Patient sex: M
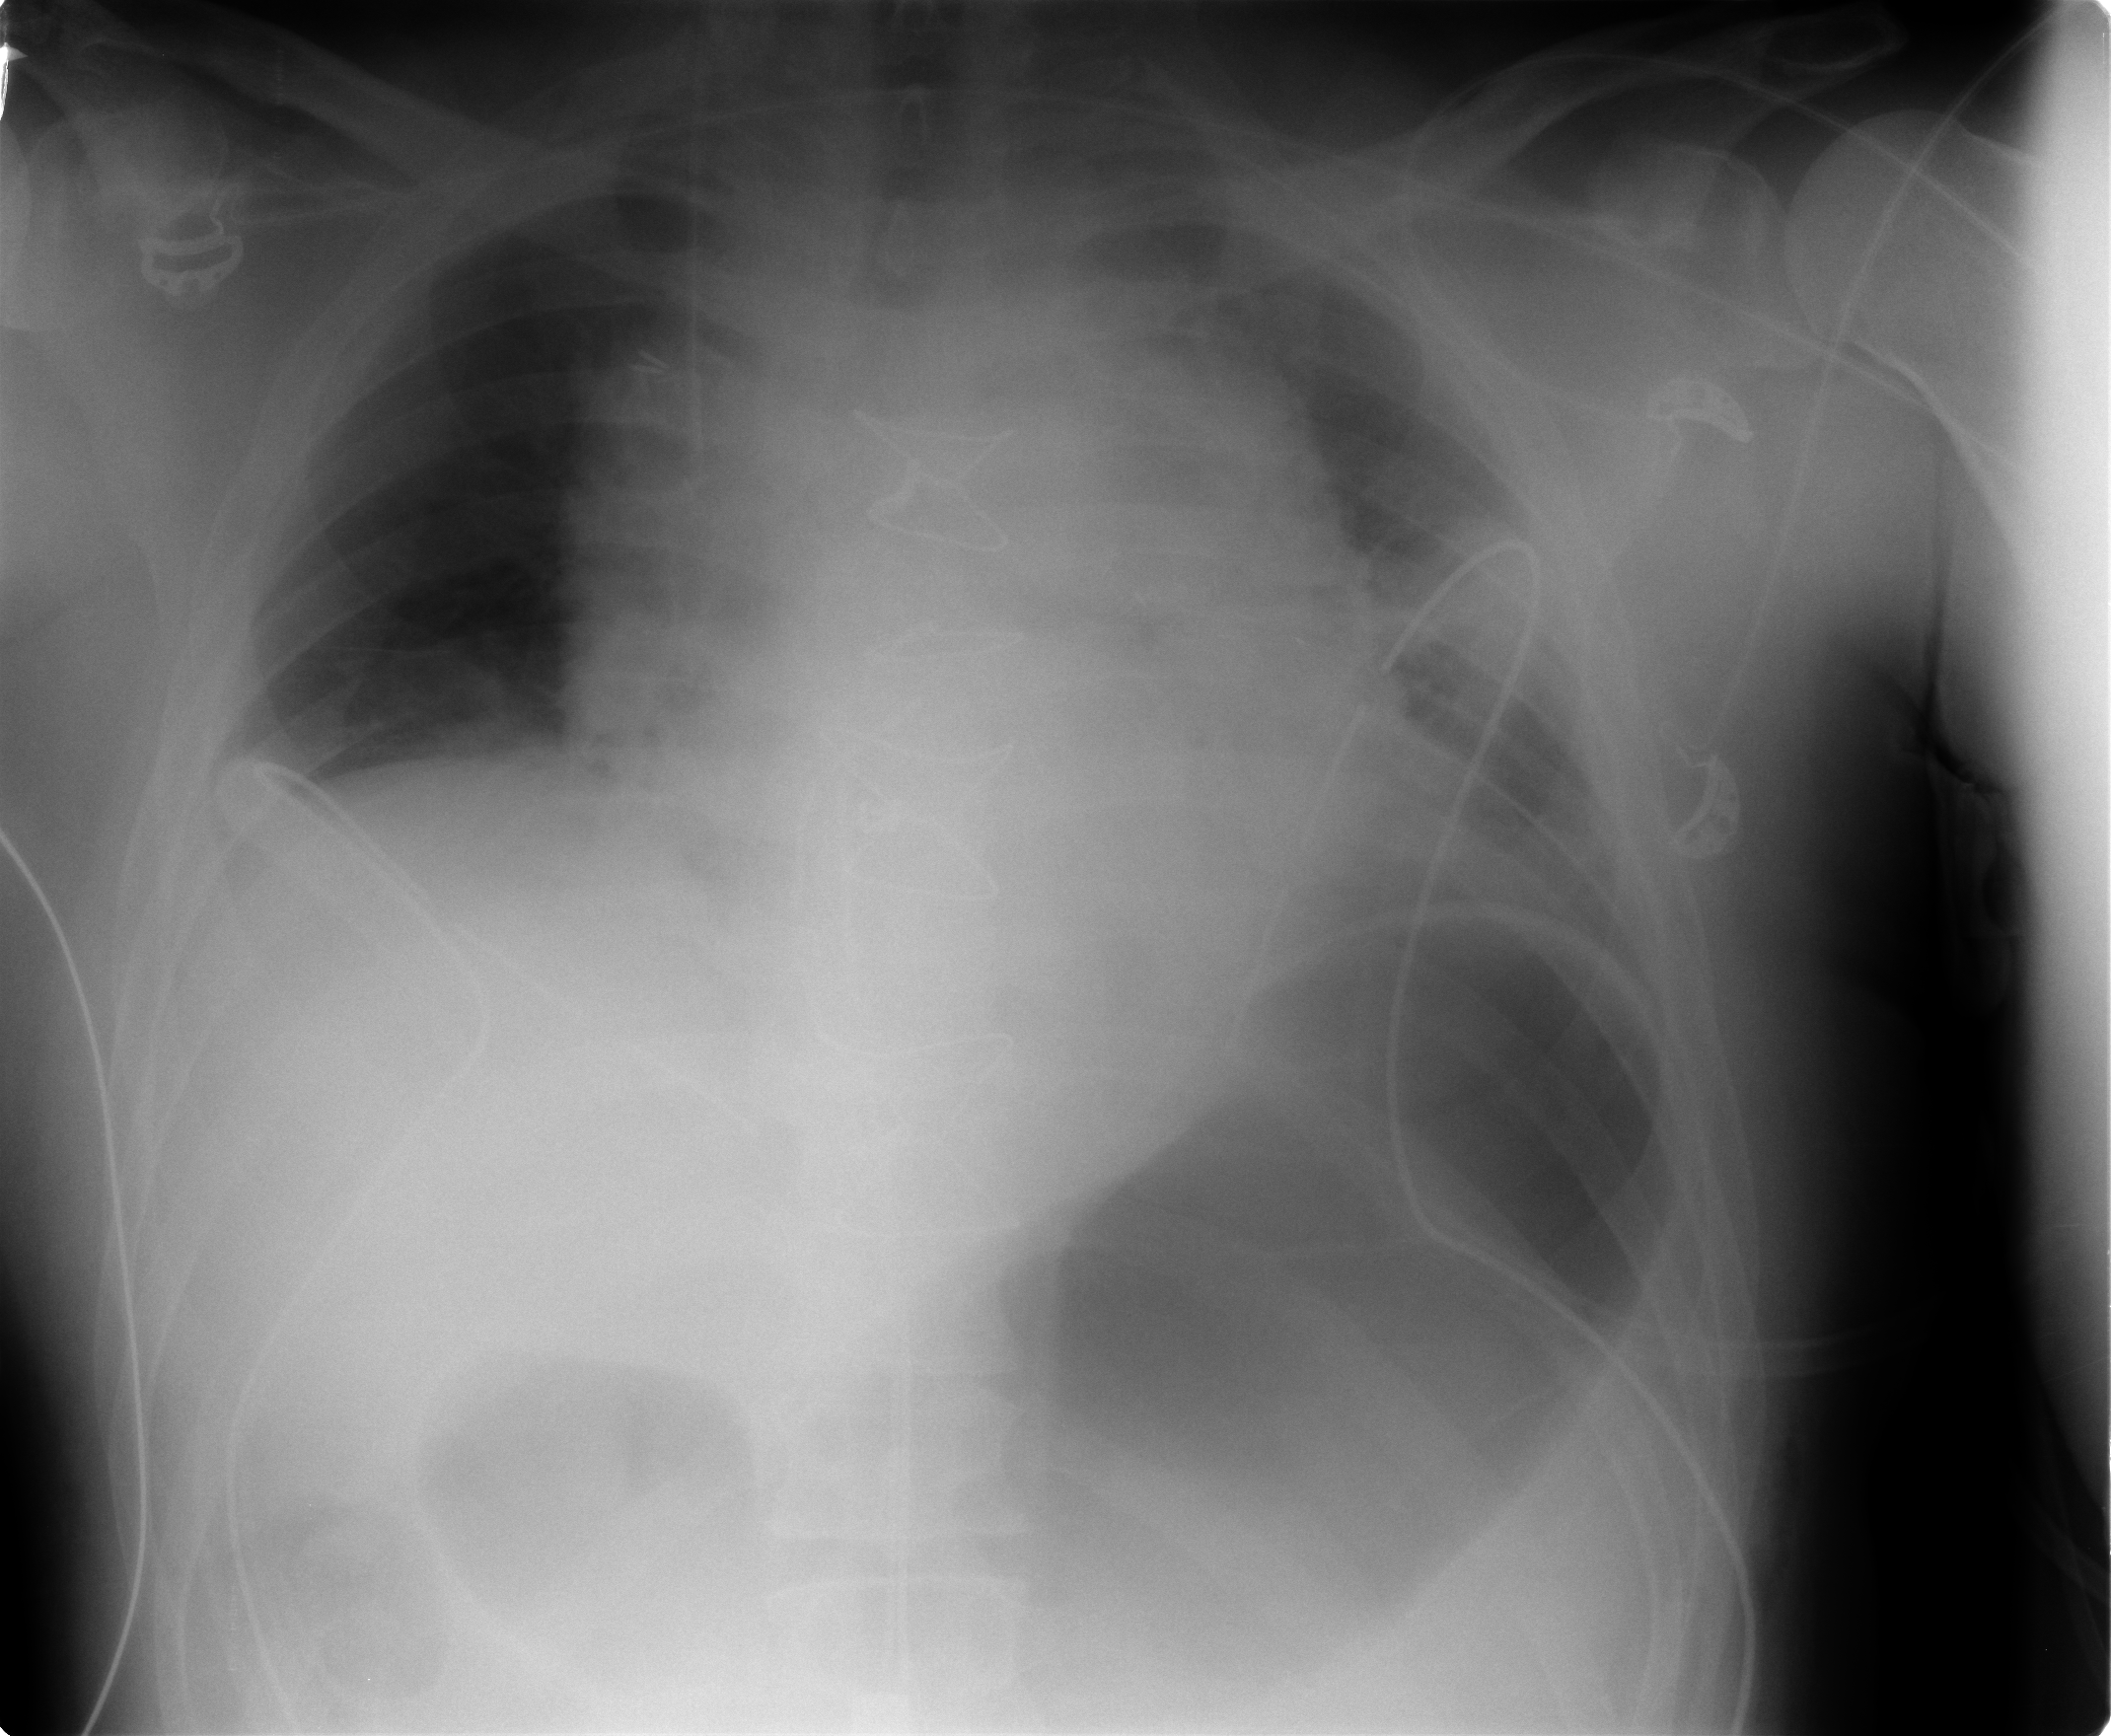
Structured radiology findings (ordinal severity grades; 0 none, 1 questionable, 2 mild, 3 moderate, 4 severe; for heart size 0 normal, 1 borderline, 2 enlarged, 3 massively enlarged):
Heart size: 0
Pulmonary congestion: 0
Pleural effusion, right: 1
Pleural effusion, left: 0
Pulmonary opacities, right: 0
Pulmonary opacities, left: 0
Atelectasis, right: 0
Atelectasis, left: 2